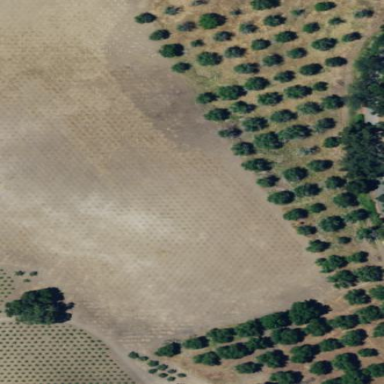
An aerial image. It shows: Orchard.